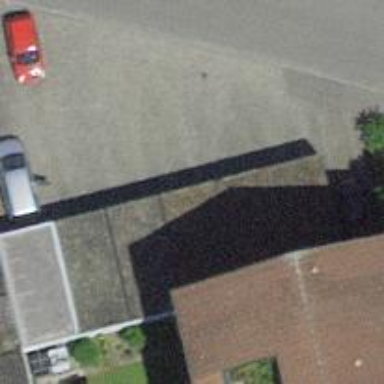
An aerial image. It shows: Group of garages.